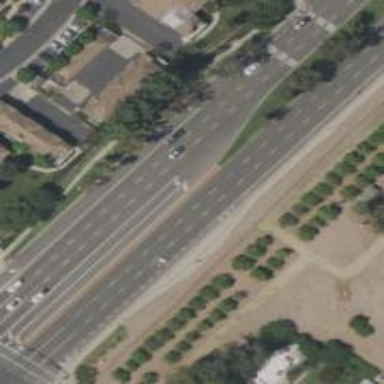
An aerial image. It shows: Primary highway.